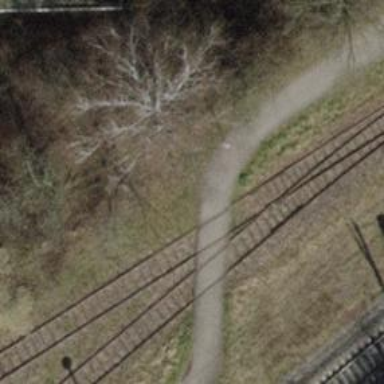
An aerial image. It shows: Railway crossing.